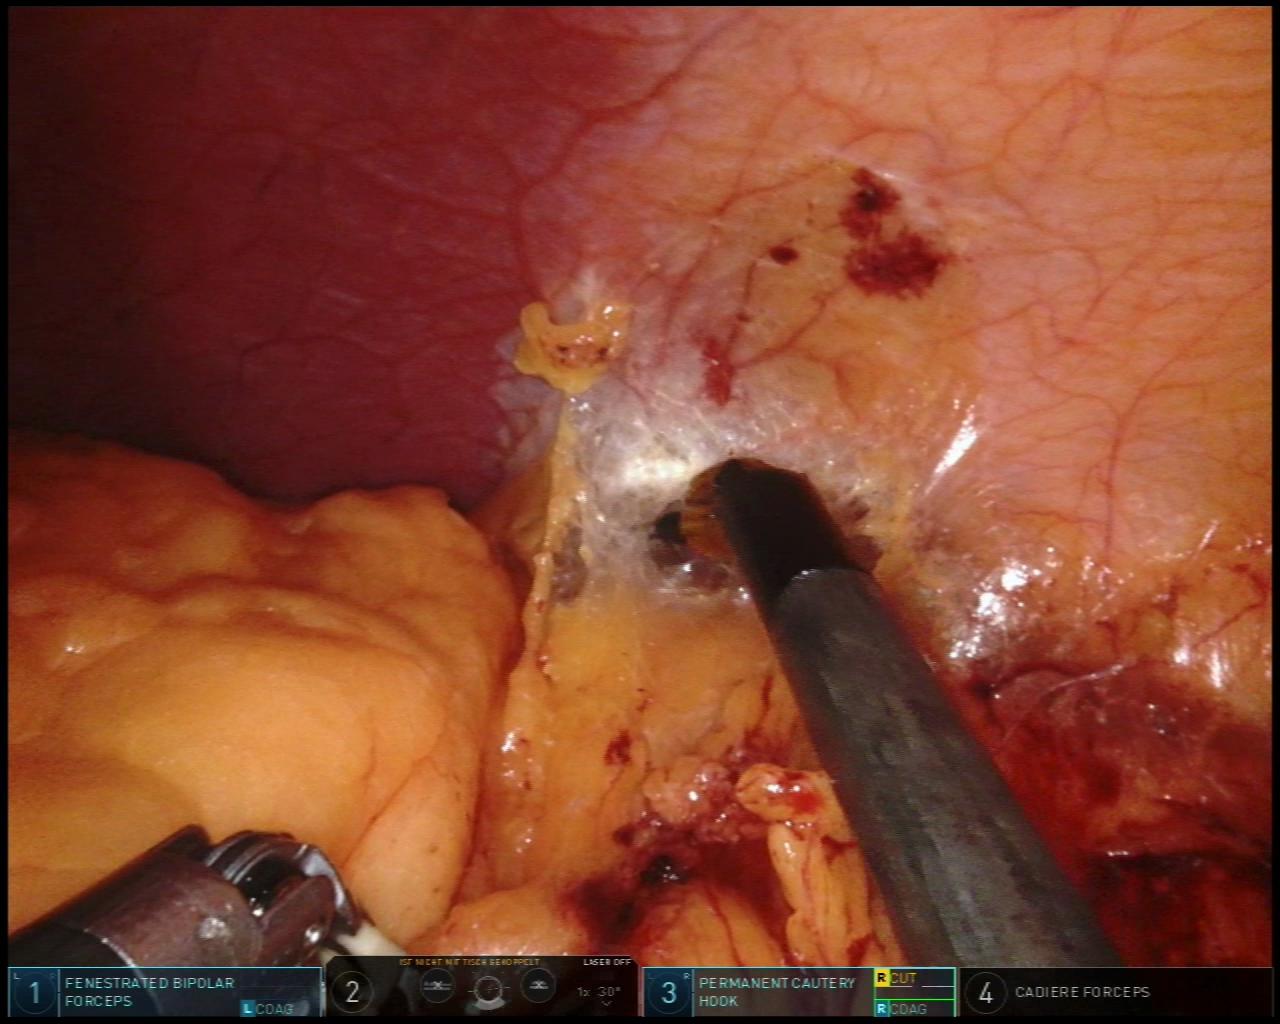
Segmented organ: abdominal_wall
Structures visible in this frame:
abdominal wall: yes
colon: no
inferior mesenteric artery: no
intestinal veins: no
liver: no
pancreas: no
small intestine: no
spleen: no
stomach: no
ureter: no
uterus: no
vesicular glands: no